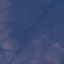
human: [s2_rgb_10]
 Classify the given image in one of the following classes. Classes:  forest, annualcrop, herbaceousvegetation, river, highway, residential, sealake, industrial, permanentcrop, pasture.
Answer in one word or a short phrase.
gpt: HerbaceousVegetation